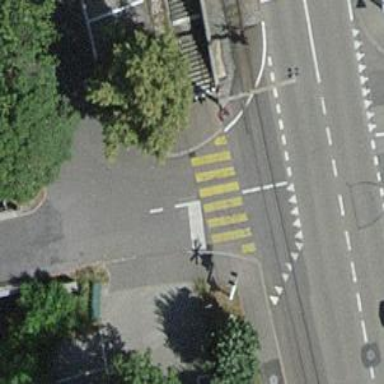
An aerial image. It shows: Railway level crossing.